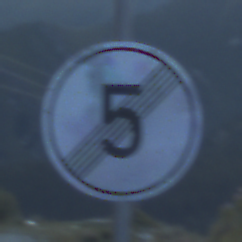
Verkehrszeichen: EndeGeschwindigkeit5
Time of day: SunriseSunset
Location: Outdoor (RoadRail)
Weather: Clear
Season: NotSpecified
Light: Natural